Question: I've got a div with the same background-color as the parent divs' border-color. What I would like is for the parent div and the div with the background-color to align perfectly, but what I get is a thin line of whitespace between the parent and the child.

The parent div has is rotated inwards if that helps.
'''
border-top-left-radius: 2rem;
border-top-right-radius: 2rem;
border-left: .5rem solid #222;
border-right: .5rem solid #222;
border-top: .5rem solid #222;
overflow: hidden;
-webkit-transform: perspective( 1200px ) rotateX( 20deg );
-moz-transform: perspective( 1200px ) rotateX( 20deg );
transform: perspective( 1200px ) rotateX( 20deg );
'''
'''
float: left;
text-align: center;
border-bottom: 2px solid #F2C3CC;
position: relative;
'''
I hope the picture I provided is clear enough for you to see the whitespace that occurs between the border and the dark "DEMO" div.
I'm using OS X 10.9.5 along with Chrome 37.0.2062.124 if that would matter for this question.
<URL>
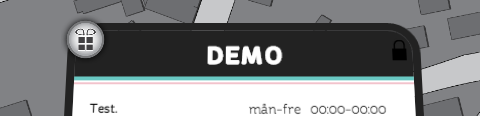
Answer: I think this is caused because of the gap between the border and background? My solution would be to create 2 child div's, one for the top, and one for the bottom, like here: <URL>
'''
.wrap {
margin: 0 auto;
width: 300px;
height: 400px;
background-color: #222;
border: .5rem solid #222;
border-top-left-radius: 2rem;
border-top-right-radius: 2rem;
overflow: hidden;
-webkit-transform: perspective( 1200px ) rotateX( 20deg );
-moz-transform: perspective( 1200px ) rotateX( 20deg );
transform: perspective( 1200px ) rotateX( 20deg );
}
.inner {
float: left;
width: 100%;
height: 200px;
background-color: #222;
color: #fff;
text-align: center;
}
.innersecond{
float: left;
width: 100%;
height: 200px;
background-color: #fafafa;
text-align: center;
}
'''
'''
<div class="wrap">
<div class="inner">Lorem</div>
<div class="innersecond">Ipsum</div>
</div>
'''
[edit] this fixed it for me, chrome 37 on windows 7